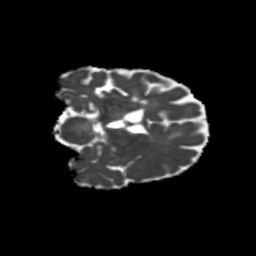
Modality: MD
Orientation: coronal
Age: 50
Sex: female
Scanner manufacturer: siemens
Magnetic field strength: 3 T
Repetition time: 5.25 s
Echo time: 0.08 s